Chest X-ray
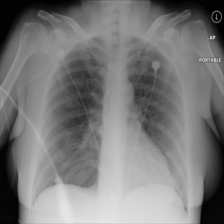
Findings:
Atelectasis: negative
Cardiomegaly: negative
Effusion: negative
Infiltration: negative
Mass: negative
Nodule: negative
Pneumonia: negative
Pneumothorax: negative
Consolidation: negative
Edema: negative
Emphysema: negative
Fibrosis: negative
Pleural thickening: negative
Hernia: negative